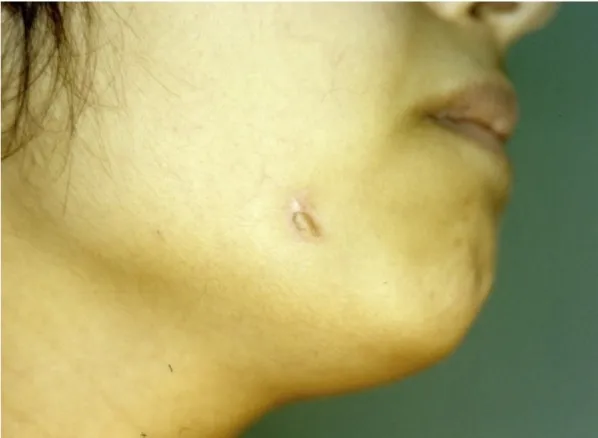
C) Resolution of the ulcer following dental extraction.
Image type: medical_photograph (skin_photograph)